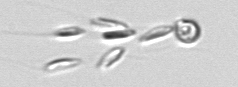
Label: Dinobryon